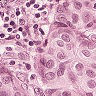
Metastatic tissue present: yes